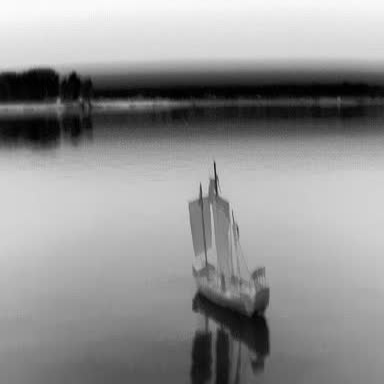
There is a sailboat in the infrared image.